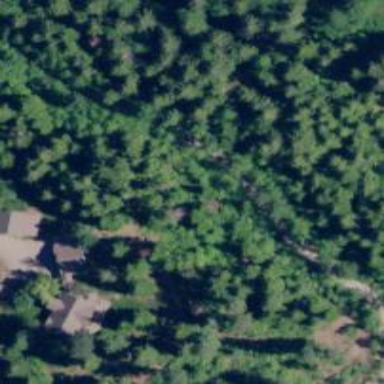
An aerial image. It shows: Driveway.